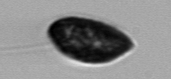
Label: Prorocentrum